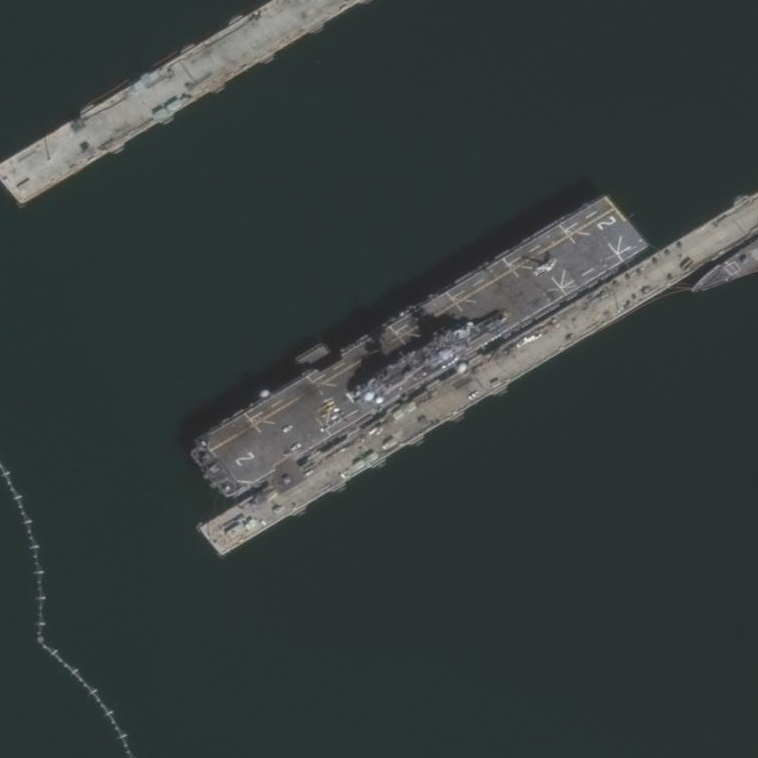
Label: assault